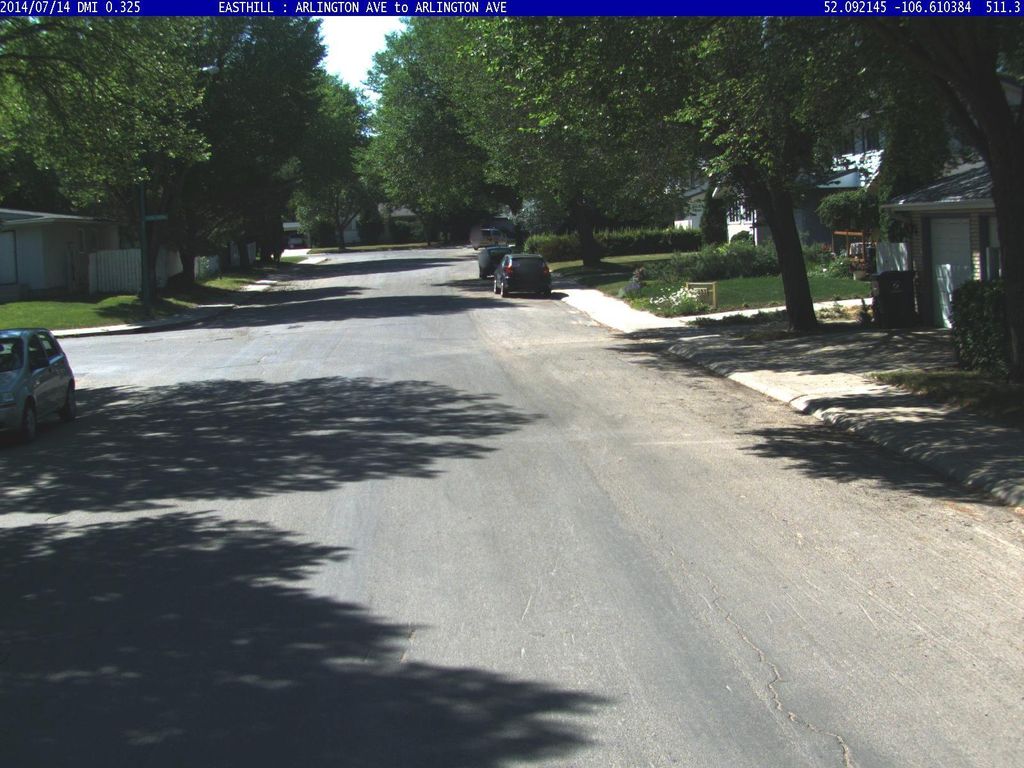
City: saskatoon